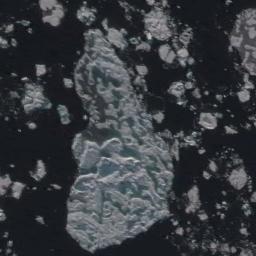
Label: sea_ice